Field crop: maize
Growth stage: 2
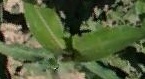
Species: maize